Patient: sex M, age 64
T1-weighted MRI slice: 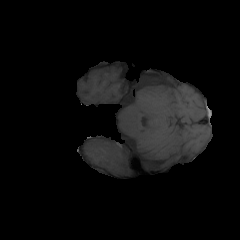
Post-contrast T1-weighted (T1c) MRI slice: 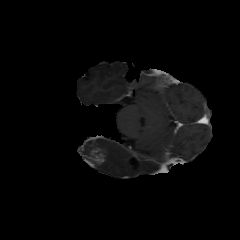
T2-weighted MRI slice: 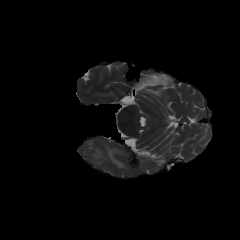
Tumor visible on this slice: yes
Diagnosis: Glioblastoma, IDH-wildtype
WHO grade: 4